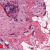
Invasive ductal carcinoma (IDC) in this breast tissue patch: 0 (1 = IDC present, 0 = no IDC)